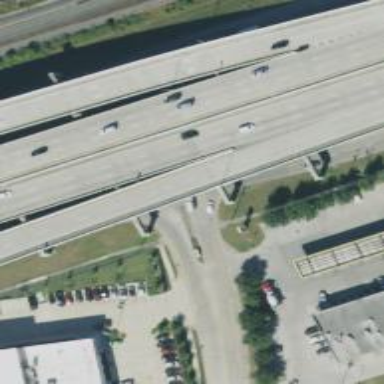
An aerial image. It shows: Trunk link highway.